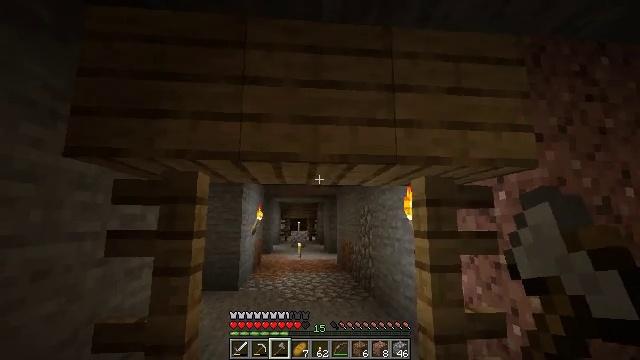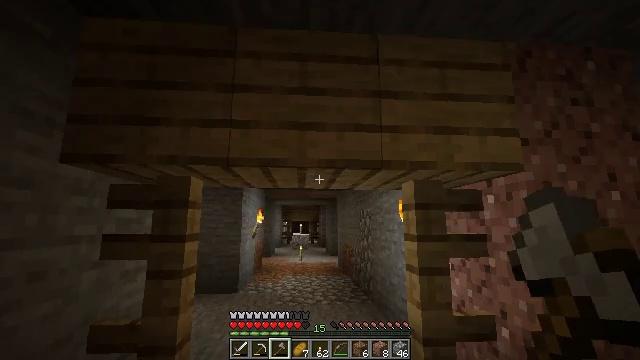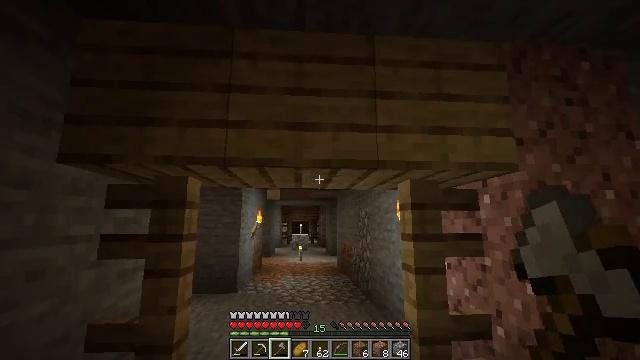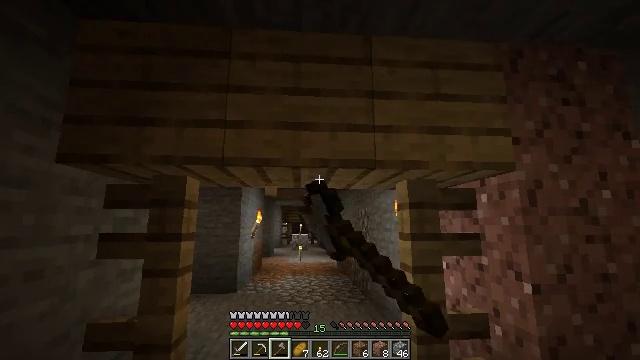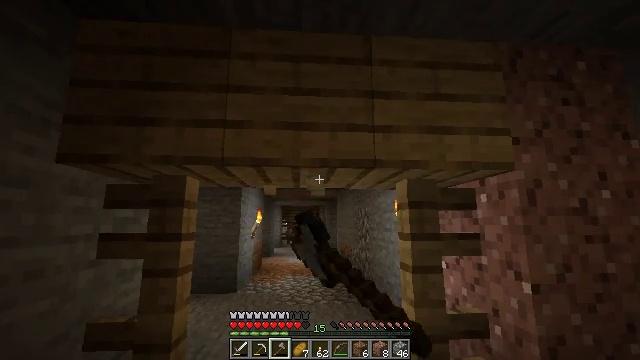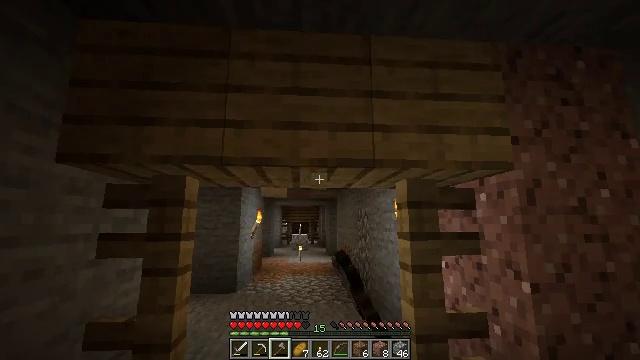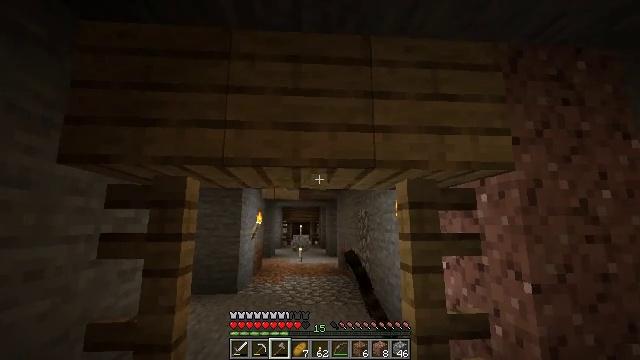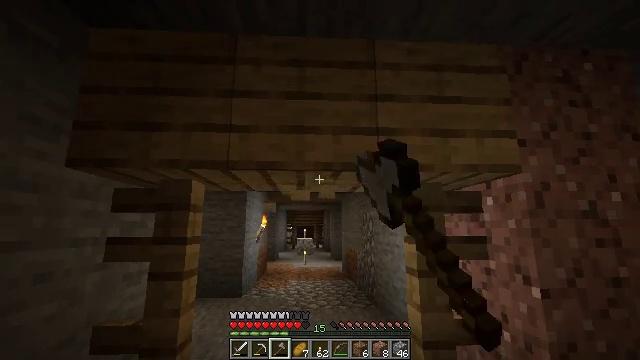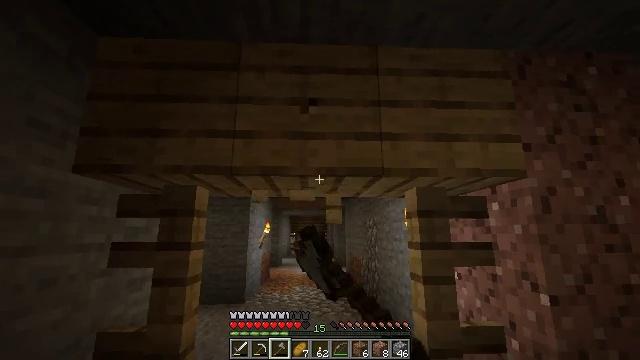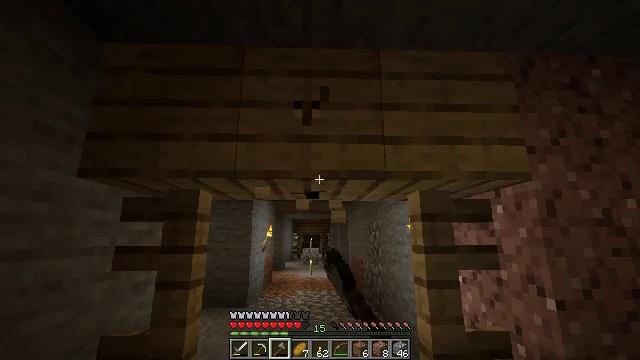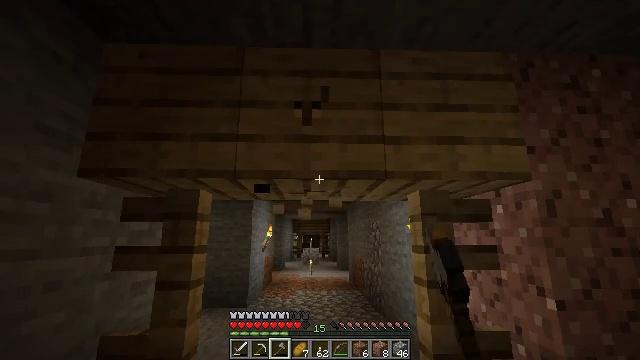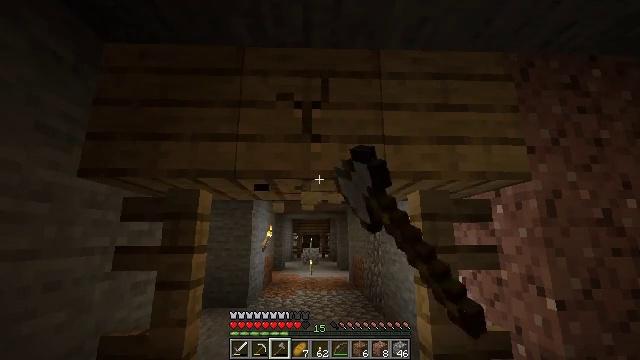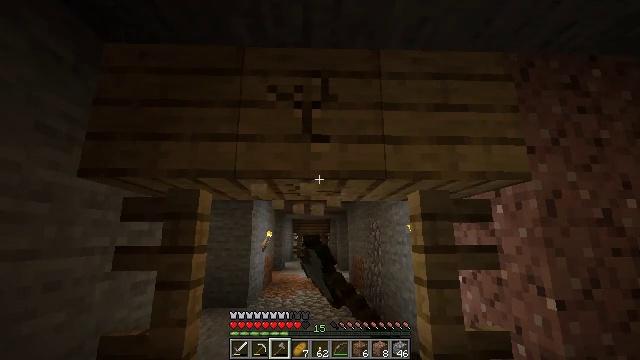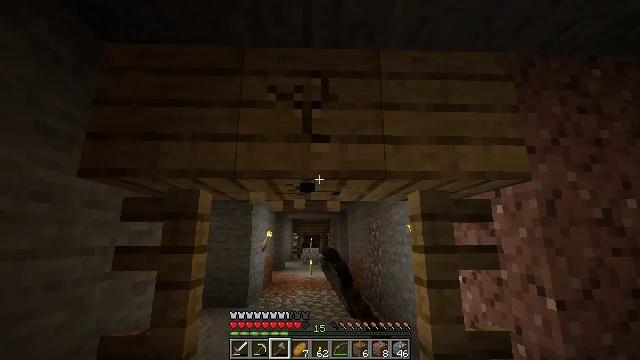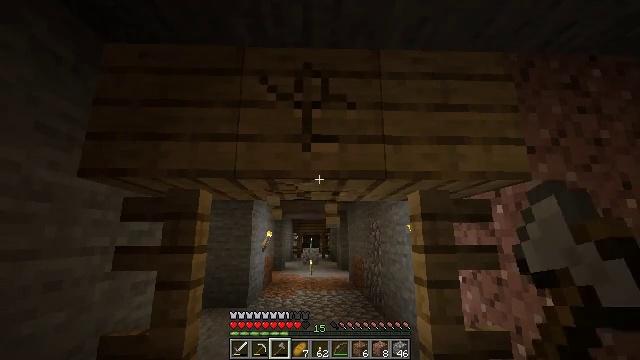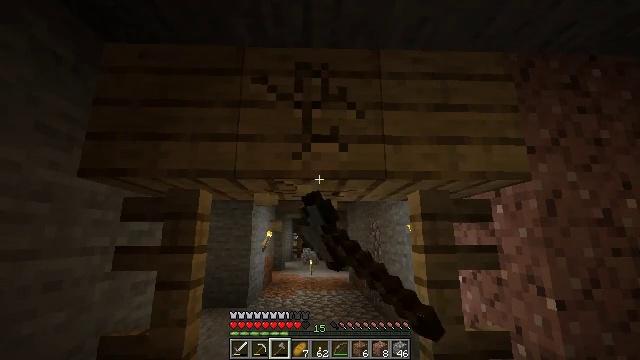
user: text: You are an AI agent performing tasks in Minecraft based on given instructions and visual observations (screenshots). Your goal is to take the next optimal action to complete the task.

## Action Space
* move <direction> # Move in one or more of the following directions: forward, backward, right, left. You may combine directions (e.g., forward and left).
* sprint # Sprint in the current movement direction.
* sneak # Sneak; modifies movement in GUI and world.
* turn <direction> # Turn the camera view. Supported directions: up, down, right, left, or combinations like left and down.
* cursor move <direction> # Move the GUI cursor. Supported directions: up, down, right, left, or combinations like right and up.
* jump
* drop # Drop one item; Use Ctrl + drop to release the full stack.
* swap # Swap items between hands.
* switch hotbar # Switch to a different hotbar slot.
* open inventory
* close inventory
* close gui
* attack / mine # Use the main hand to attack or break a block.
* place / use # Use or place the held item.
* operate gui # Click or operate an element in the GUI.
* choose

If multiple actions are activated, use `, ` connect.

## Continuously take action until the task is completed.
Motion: motion action
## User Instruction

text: Collect the oak planks from the structure.
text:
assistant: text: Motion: no_op
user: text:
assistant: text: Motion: attack / mine
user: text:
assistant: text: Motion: attack / mine
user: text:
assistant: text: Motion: attack / mine
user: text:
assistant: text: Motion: attack / mine
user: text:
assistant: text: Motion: attack / mine
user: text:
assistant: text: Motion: attack / mine
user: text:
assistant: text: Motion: turn up, attack / mine
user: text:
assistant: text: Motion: attack / mine
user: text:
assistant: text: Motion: attack / mine
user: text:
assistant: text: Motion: attack / mine
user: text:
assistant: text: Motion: attack / mine
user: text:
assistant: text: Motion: attack / mine
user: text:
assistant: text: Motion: attack / mine
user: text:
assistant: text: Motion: attack / mine
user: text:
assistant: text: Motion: attack / mine
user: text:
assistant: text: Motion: attack / mine
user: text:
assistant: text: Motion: attack / mine
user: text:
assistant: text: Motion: attack / mine
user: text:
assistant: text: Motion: attack / mine
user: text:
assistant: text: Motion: attack / mine
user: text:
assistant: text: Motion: attack / mine
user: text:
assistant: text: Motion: no_op
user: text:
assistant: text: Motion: no_op
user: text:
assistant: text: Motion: no_op
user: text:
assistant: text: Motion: no_op
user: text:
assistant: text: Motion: no_op
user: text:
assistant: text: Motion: no_op
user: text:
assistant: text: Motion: no_op
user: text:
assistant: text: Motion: move forward, turn right